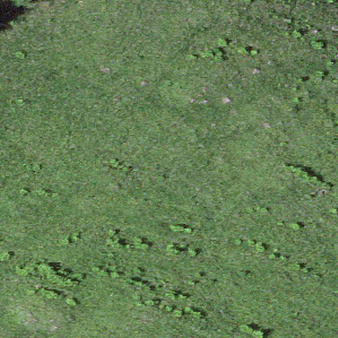
Label: other